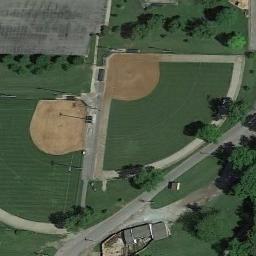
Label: baseball_diamond